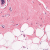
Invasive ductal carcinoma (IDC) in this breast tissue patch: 0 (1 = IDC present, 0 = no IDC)